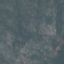
Land use / land cover class: HerbaceousVegetation